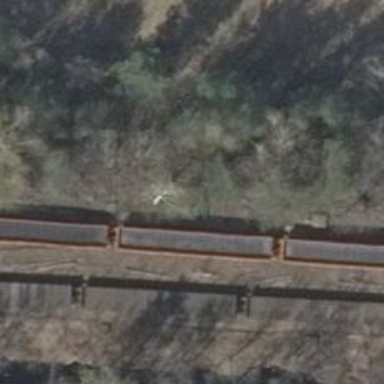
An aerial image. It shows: Unused railway yard.